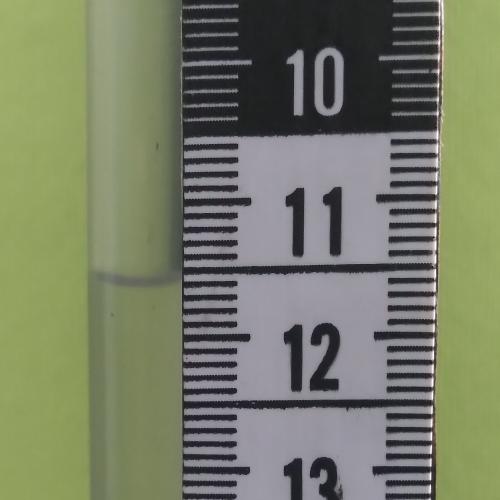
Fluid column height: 11.6 cm